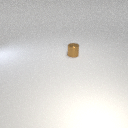
small brown metal cylinder